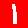
Digit: 1